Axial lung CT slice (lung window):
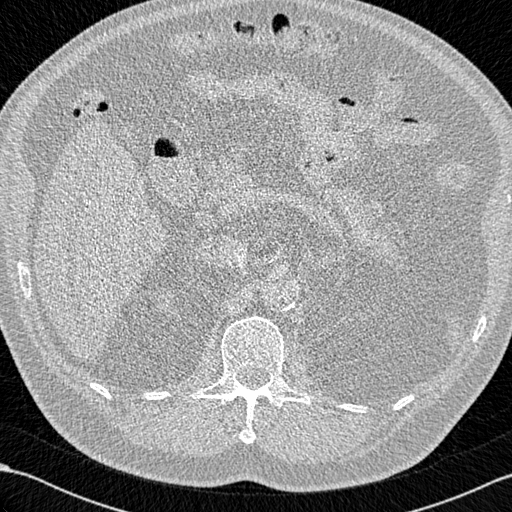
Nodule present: no